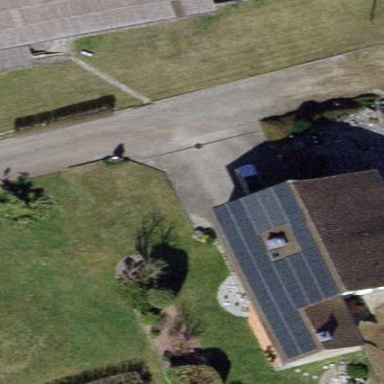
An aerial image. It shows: Gabled roof house.